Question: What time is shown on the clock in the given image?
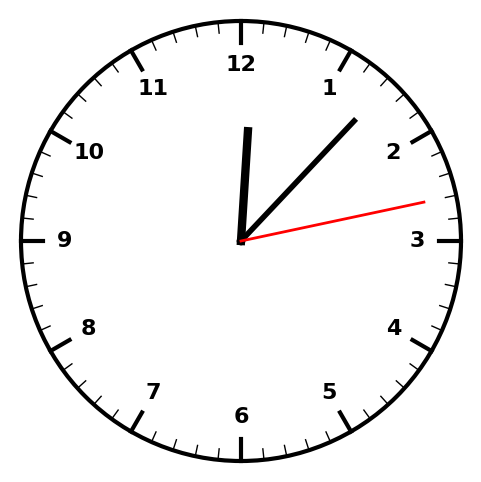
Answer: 12:07:13